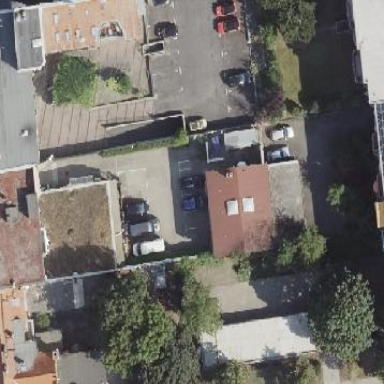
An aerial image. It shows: Multi-storey garages for motorcycles parking.